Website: home-depot
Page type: payment
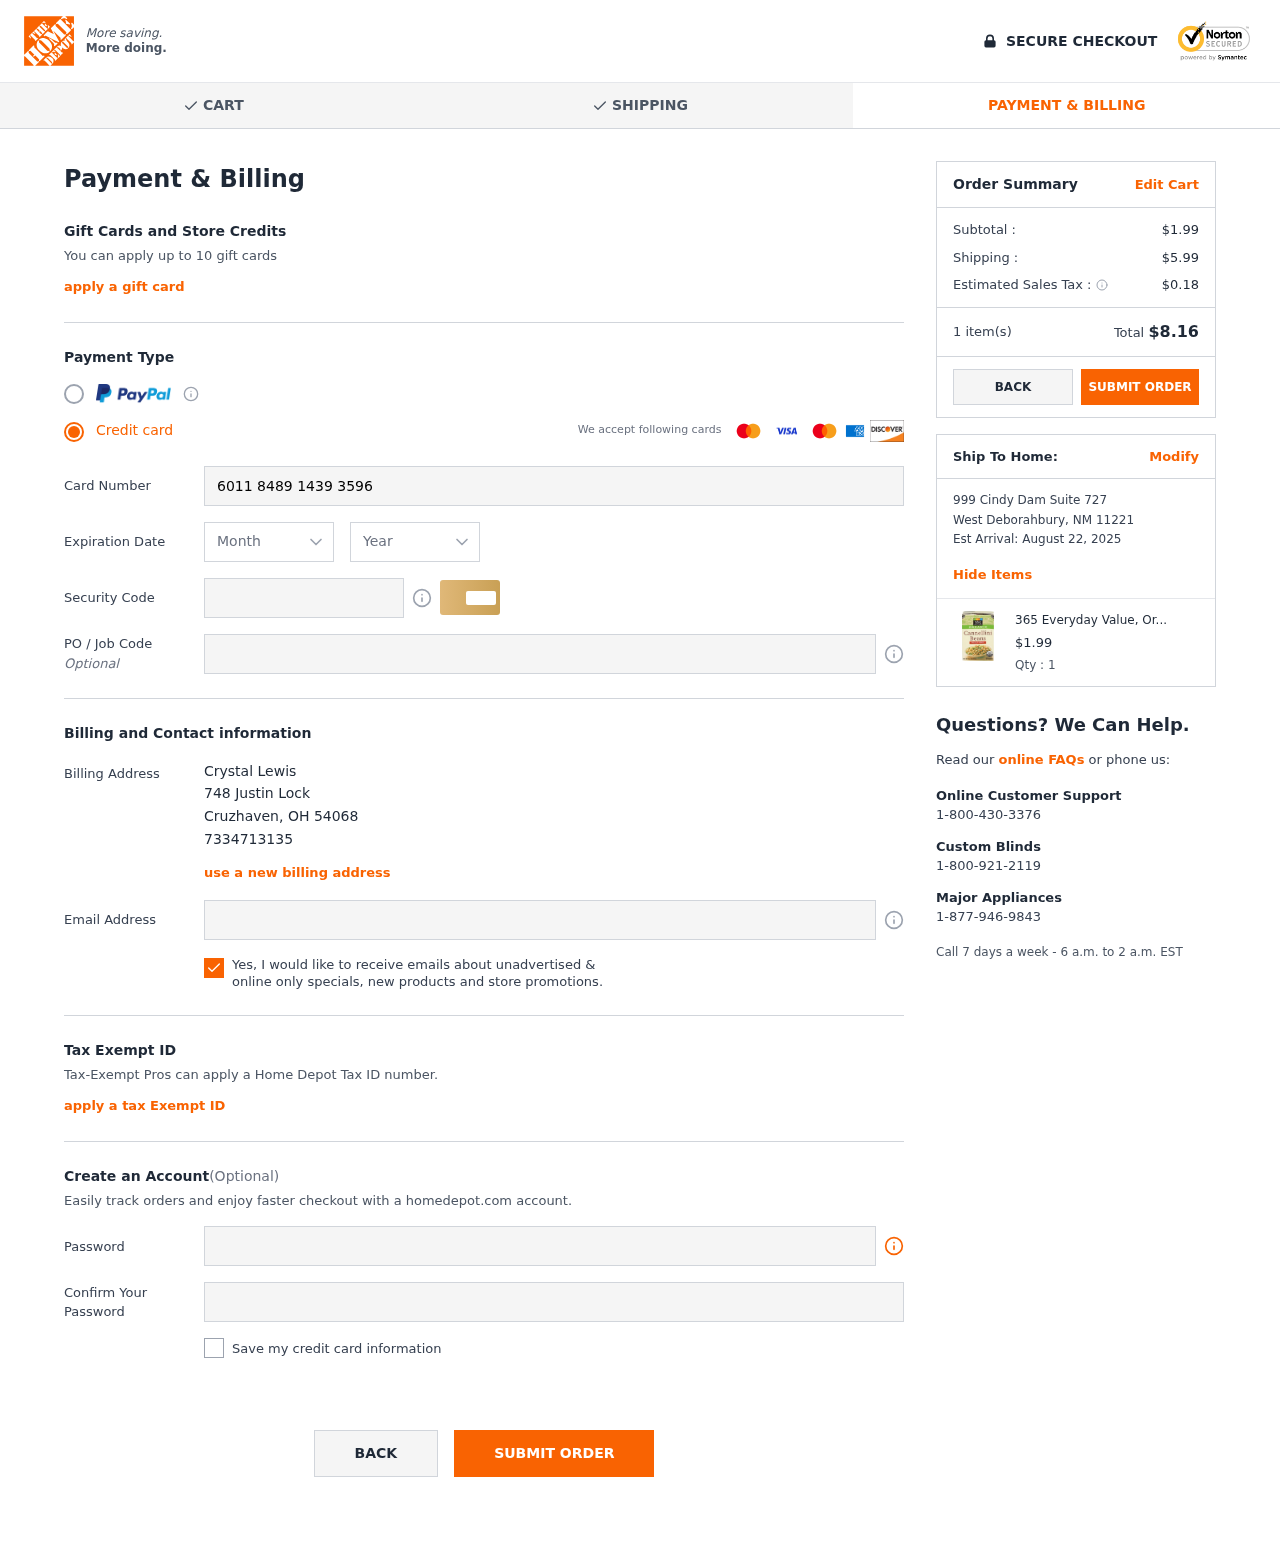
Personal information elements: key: PII_CARD_CVV
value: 548
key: PII_CARD_EXPIRY_MONTH
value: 08
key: PII_CARD_EXPIRY_YEAR
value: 28
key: PII_CARD_NUMBER
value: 6011 8489 1439 3596
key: PII_CITY
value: Cruzhaven
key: PII_CITY2
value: West Deborahbury
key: PII_EMAIL
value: crystal_lewis@gmail.com
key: PII_FULLNAME
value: Crystal Lewis
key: PII_JOB_CODE
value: JOB-6128
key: PII_PHONE
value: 7334713135
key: PII_POSTCODE
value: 54068
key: PII_POSTCODE2
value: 11221
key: PII_STATE_ABBR
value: OH
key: PII_STATE_ABBR2
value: NM
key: PII_STREET
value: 748 Justin Lock
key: PII_STREET2
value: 999 Cindy Dam Suite 727
Product elements: key: PRODUCT1_NAME
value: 365 Everyday Value, Organic Cannellini Beans, No Salt Added, 13.4 oz
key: PRODUCT1_PRICE
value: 1.99
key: PRODUCT1_QUANTITY
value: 1
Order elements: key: ORDER_SUBTOTAL
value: $1.99
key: ORDER_SHIPPING_COST
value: $5.99
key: ORDER_TAX
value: $0.18
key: ORDER_NUM_ITEMS
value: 1 item(s)
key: ORDER_TOTAL
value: $8.16
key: ORDER_DELIVERY_DATE
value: August 22, 2025